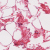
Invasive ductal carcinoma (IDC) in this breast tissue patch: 0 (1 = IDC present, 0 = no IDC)